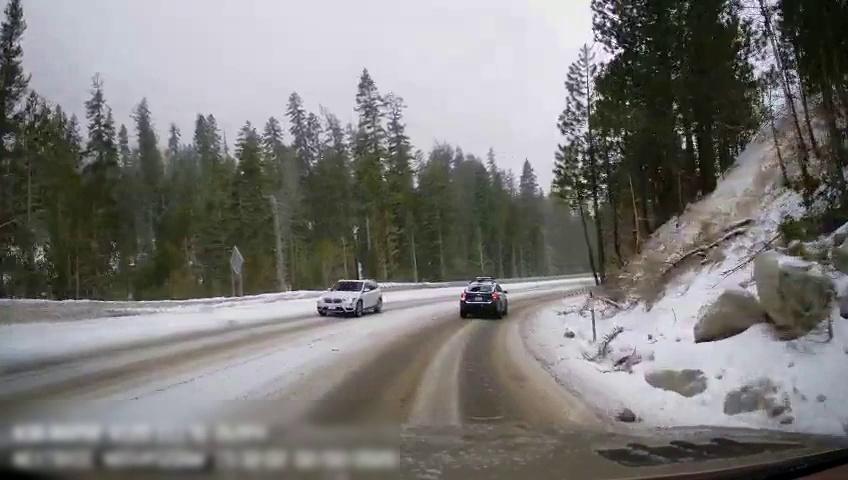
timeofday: Day
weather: Snowy
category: Drivable Space
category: Vehicles | SUV
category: Vehicles | Car
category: Traffic | Signs